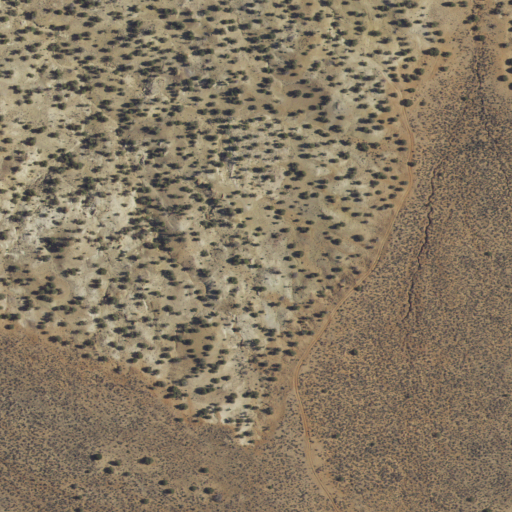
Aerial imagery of mountain in New Mexico named Mesa San Luis containing only shrub